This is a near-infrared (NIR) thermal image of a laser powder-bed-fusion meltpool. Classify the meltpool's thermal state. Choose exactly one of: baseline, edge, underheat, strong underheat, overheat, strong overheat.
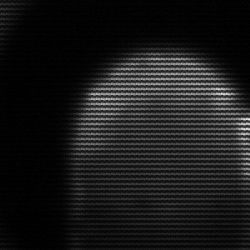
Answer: edge